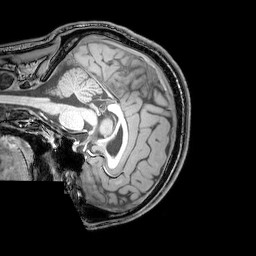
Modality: T1w
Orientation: sagittal
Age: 20
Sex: male
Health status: healthy
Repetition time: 0.081 s
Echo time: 0.037 s